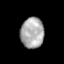
Tissue: prostate
Cell type: T cells
Senescence score: 0.7546
Nuclear area (px): 698
Mean DAPI intensity: 171.249